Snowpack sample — Snodgrass Mountain, Crested Butte, Colorado (2/4/25, 12:06 PM MST)
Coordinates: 38.923, -106.968
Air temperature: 35 °F
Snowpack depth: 80 cm
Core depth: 30 cm
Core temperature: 35.6 °F
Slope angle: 14°, slope face: 78°
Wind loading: low
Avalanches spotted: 0
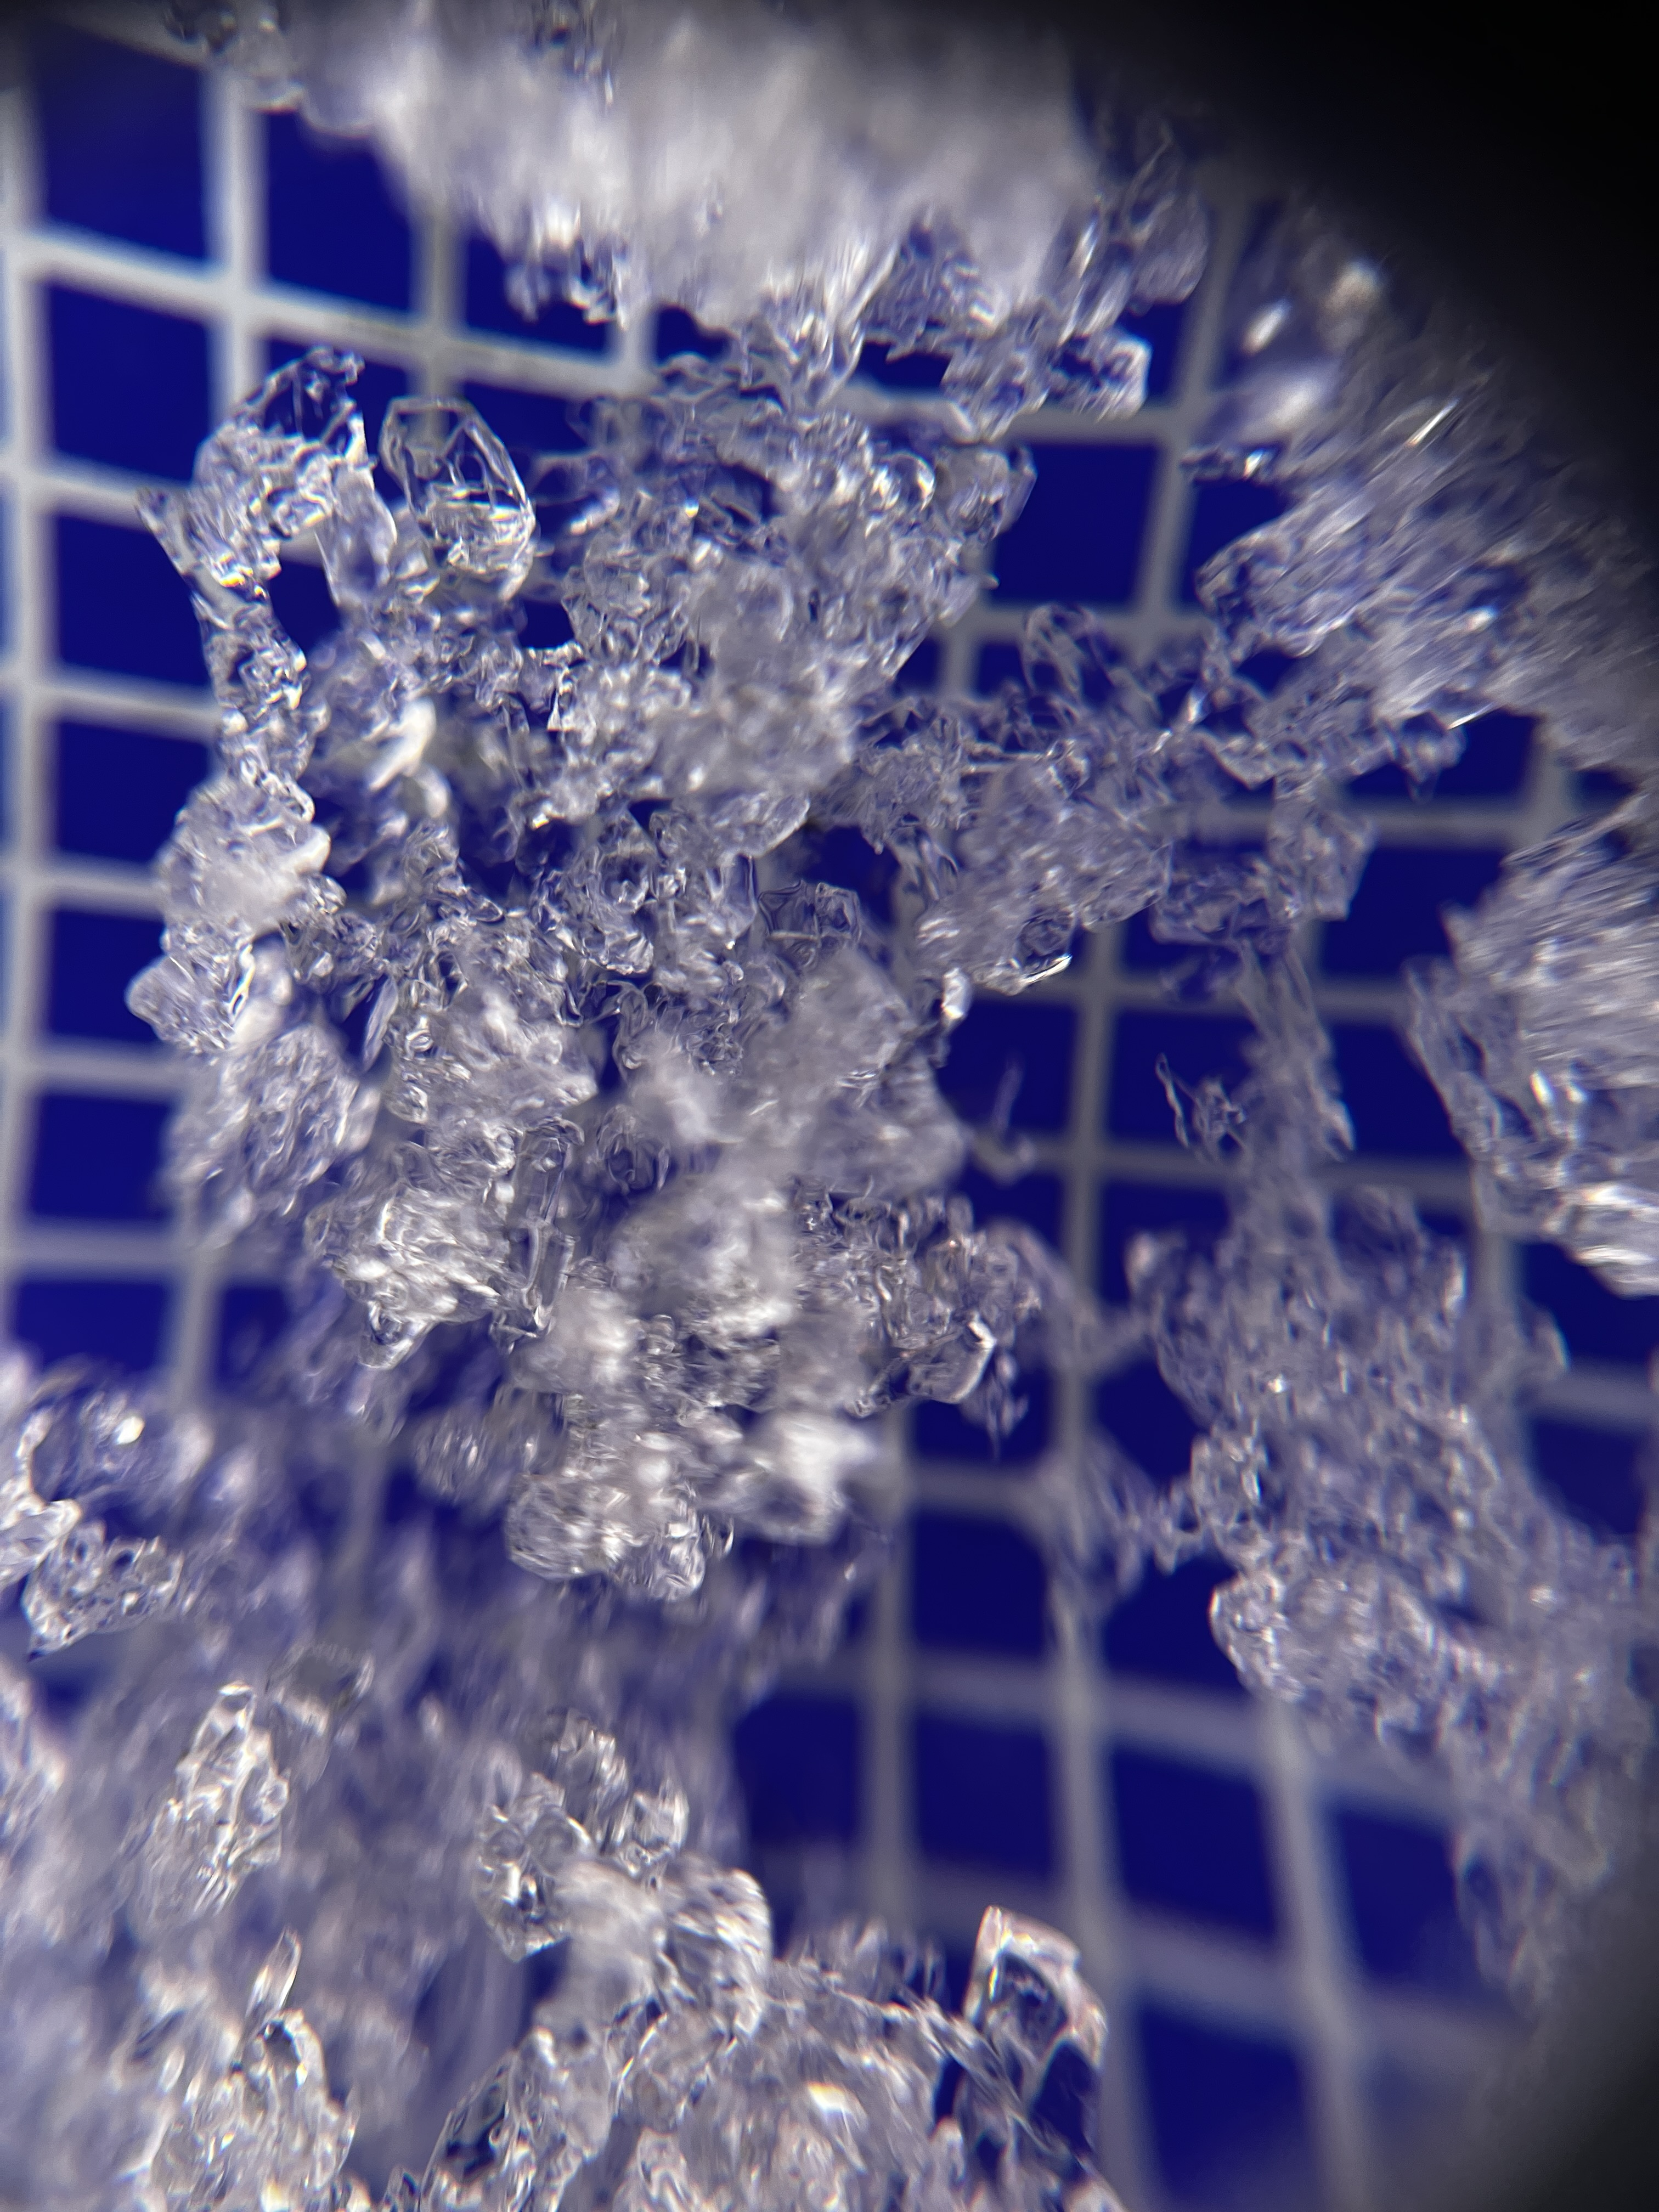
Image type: magnified_profile
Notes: No avalanches nearby, unusually warm weather for the last month reported by residents, Collected 25 yards from treeline